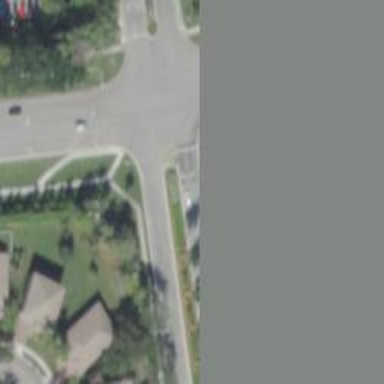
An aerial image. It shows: Road with stop sign.